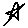
Label: star